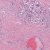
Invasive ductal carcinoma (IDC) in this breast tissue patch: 1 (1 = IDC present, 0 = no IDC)